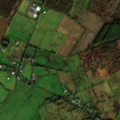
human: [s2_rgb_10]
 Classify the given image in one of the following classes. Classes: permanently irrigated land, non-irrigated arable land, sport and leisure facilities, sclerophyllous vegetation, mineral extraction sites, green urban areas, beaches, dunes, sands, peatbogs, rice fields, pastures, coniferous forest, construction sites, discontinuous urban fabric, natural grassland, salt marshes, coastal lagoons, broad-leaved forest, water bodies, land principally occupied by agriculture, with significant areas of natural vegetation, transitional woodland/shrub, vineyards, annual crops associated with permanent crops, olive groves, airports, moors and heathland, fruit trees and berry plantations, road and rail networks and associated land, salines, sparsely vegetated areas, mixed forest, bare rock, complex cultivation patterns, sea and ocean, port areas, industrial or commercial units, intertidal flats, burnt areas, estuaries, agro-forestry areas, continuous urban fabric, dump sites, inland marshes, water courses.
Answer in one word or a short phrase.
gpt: pastures, land principally occupied by agriculture, with significant areas of natural vegetation, mixed forest, inland marshes